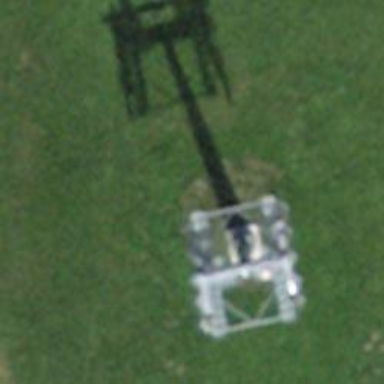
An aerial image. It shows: Pylon used for aerialway.